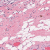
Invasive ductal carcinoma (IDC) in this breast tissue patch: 0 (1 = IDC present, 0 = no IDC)